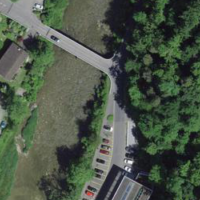
EUNIS habitat code: 15
Species observed at this site:
Oxychilus draparnaudi